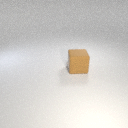
large brown rubber cube